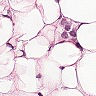
Metastatic tissue present: yes